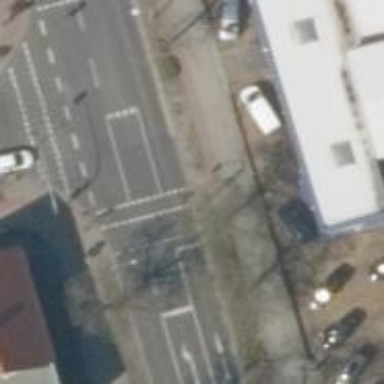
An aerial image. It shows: Secondary road with asphalt surface. It has sidewalks on both sides and cycle track.